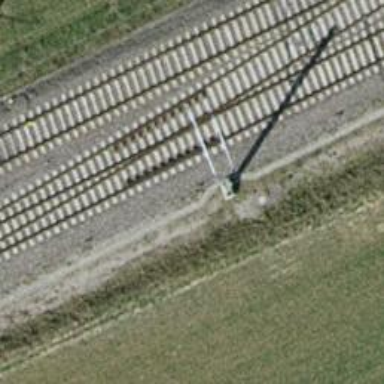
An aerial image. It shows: Catenary mast for power lines.